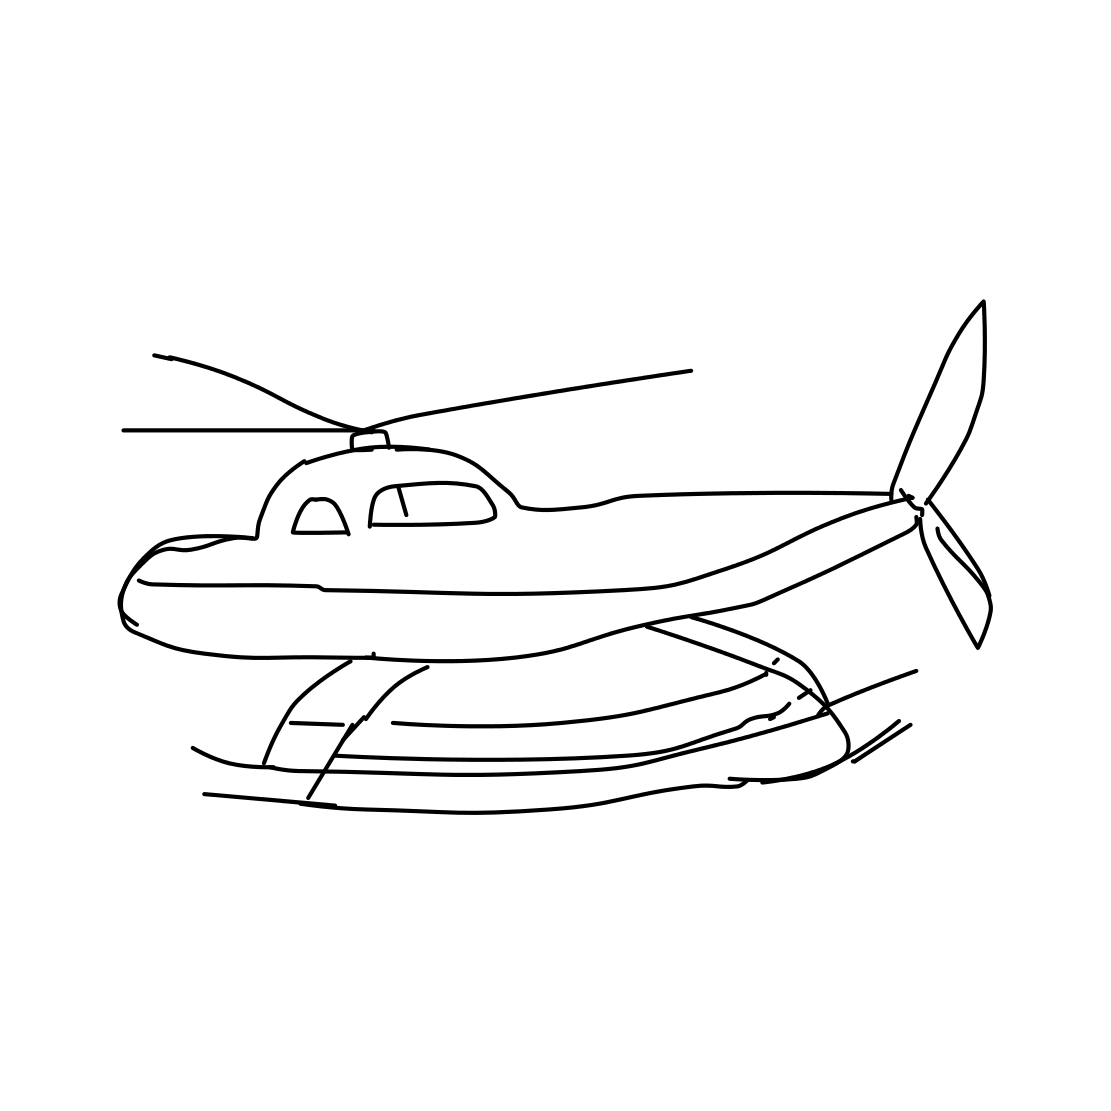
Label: helicopter